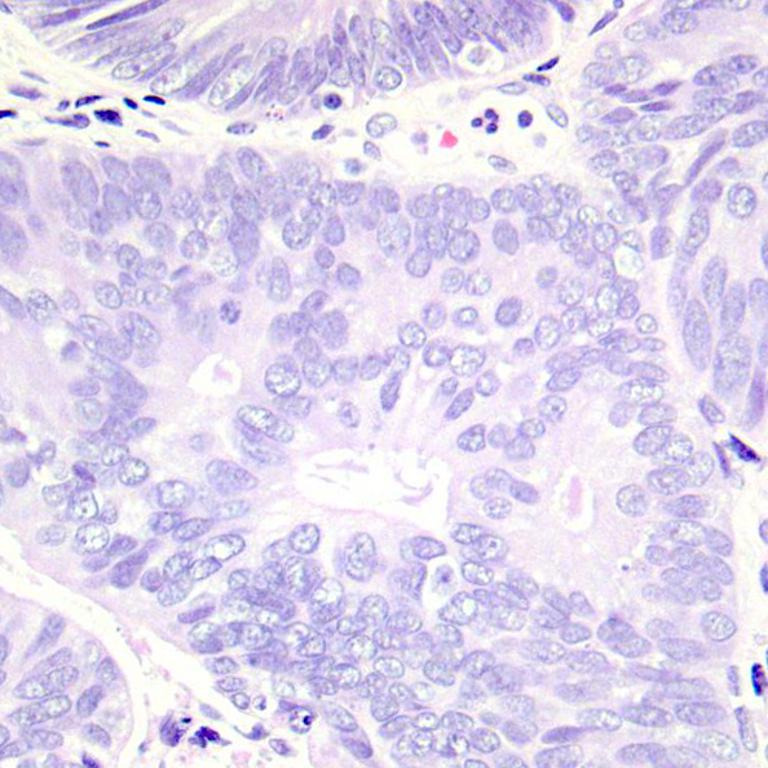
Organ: colon
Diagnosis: adenocarcinomas